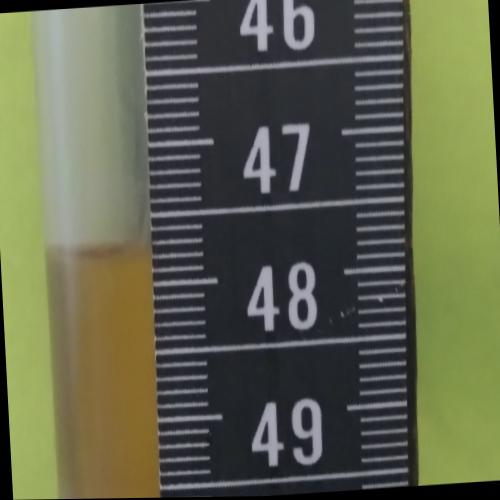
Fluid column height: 47.7 cm